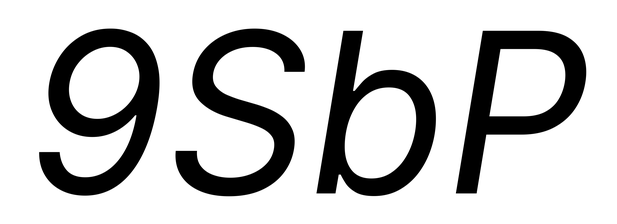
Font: Inter-Italic_Italic